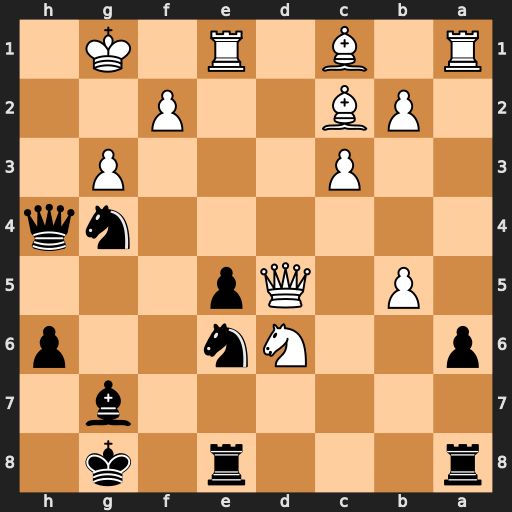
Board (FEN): r3r1k1/6b1/p2Nn2p/1P1Qp3/6nq/2P3P1/1PB2P2/R1B1R1K1
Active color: b
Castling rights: -
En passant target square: -
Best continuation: Qh2+ Kf1 Qxf2#